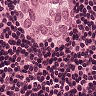
Metastatic tissue present: yes